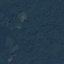
Label: Forest